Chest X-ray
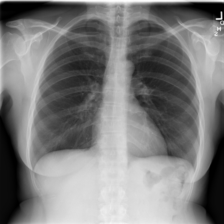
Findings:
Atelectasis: negative
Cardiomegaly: negative
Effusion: negative
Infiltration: negative
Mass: negative
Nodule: negative
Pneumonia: negative
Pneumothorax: negative
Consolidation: negative
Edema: negative
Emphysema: negative
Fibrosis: negative
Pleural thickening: negative
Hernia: negative